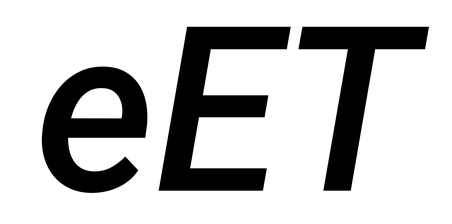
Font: Roboto-Italic_Medium_Italic